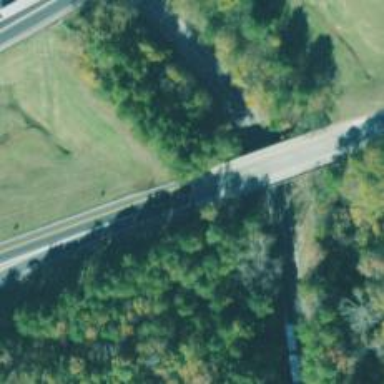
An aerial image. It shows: Asphalt motorway link.